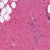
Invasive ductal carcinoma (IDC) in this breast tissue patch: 0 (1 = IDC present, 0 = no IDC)